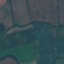
Label: Pasture